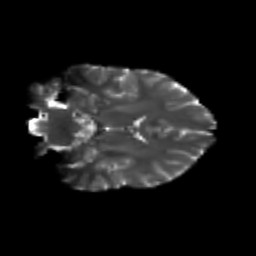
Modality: T2w
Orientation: coronal
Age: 18
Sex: female
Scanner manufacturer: siemens
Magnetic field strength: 3 T
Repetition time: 3.5 s
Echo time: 0.104 s